Aerial crown-view tile of a tropical tree (Barro Colorado Island, Panama), acquired 20240813:
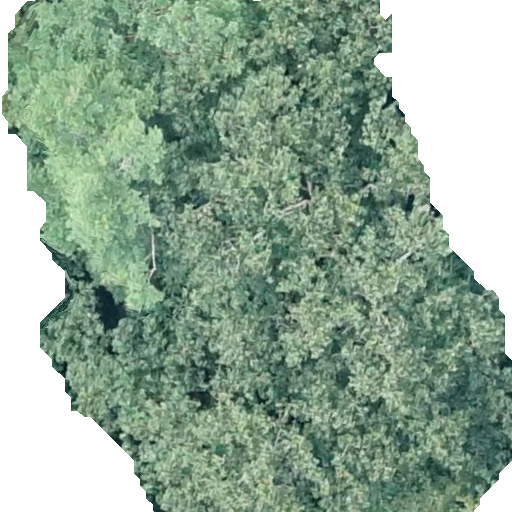
Species: Hieronyma alchorneoides
GBIF accepted scientific name: Hieronyma alchorneoides
Crown area: 338.032 m²